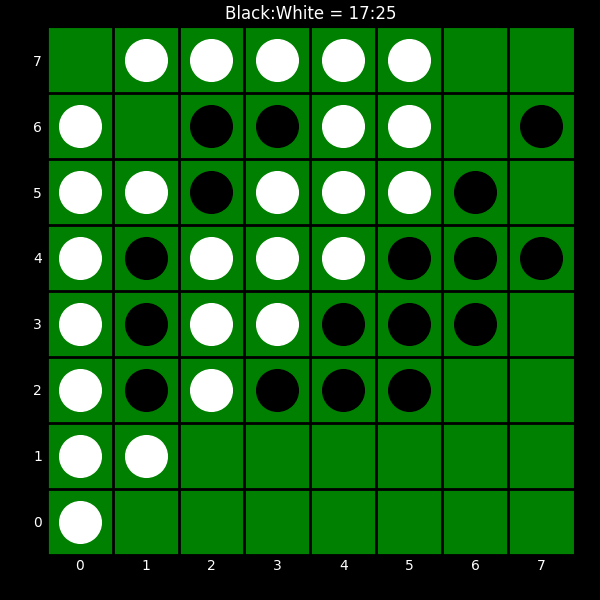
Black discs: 17
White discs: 25